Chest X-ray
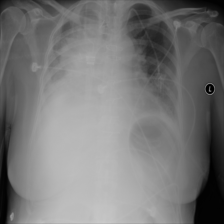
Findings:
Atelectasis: negative
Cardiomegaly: negative
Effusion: negative
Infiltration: negative
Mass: negative
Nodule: negative
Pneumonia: negative
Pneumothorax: negative
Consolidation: negative
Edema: negative
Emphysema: negative
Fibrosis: negative
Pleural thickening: negative
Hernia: negative